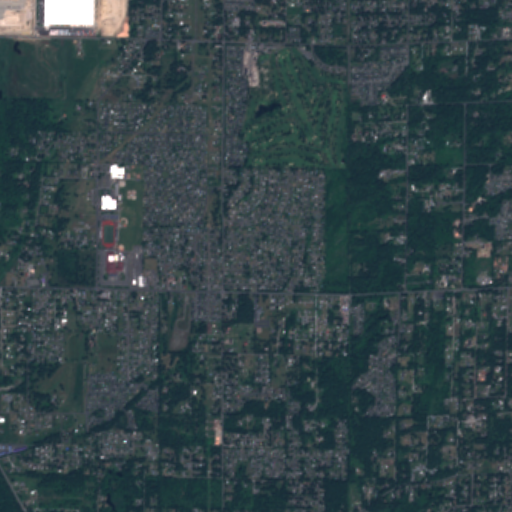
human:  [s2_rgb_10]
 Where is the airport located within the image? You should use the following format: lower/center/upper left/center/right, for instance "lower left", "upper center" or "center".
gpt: The airport is located in the upper center of the image.
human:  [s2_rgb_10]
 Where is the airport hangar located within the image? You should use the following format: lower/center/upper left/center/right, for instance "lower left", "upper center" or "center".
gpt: The airport hangar is located in the upper center of the image.
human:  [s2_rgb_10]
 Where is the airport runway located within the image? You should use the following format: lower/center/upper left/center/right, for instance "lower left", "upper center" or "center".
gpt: The airport runway is located in the upper center of the image.
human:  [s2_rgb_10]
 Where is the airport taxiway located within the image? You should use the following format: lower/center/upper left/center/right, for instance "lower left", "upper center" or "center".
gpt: The airport taxiway is located in the upper center of the image.
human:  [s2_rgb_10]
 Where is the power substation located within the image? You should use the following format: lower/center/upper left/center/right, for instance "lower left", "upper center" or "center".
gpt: The power substation is located in the center of the image.
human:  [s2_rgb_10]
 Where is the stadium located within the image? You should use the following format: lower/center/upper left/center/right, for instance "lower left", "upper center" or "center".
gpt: The stadium is located in the center left of the image.
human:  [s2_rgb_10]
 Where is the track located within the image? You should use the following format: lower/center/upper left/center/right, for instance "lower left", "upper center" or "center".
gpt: The track is located in the center left of the image.
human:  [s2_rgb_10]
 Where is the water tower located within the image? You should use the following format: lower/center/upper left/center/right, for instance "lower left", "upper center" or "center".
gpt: The water tower is located in the center of the image.
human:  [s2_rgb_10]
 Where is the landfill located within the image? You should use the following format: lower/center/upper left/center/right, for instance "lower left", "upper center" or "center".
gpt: There is no landfill in the image.